Question: Having some problems trying to setup a DB connection from a servlet.
I have the following class that handles the DB connection in the servlet but I keep getting an NullPointerException for 'Class.forName()'.
DB Util Class:
'''
public class Database {
private static Connection connection = null;
/**
*
* @return
*/
public static Connection getConnection(){
if(connection!=null){
return connection;
} else {
try {
Properties db_properties = new Properties();
InputStream inStream = Database.class.getClassLoader().getResourceAsStream("/db.properties");
db_properties.load(inStream);
//String dbDriver = db_properties.getProperty("driver").trim();
String url = db_properties.getProperty("url").trim();
String dbUser = db_properties.getProperty("user").trim();
String dbPass = db_properties.getProperty("pass").trim();
Class.forName("com.mysql.jdbc.Driver");
connection = DriverManager.getConnection(url,dbUser,dbPass);
} catch (IOException e) {
e.printStackTrace();
} catch (ClassNotFoundException e) {
e.printStackTrace();
} catch (SQLException e) {
e.printStackTrace();
}
}
return connection;
}
}
'''
With the following properties file (I tried hardcoding the driver in and still get the same error!):
'''
driver=com.mysql.jdbc.Driver
url=jdbc:mysql://localhost:8889/gymbuddy
user=Mathan
pass=PYCCmcPDAFSj7N9B
'''
And I get the following Stack trace:
'''
SEVERE: Allocate exception for servlet BuddyController
java.lang.NullPointerException
at java.lang.Class.forName0(Native Method)
at java.lang.Class.forName(Class.java:171)
at com.mathanv.gb.util.Database.getConnection(Database.java:35)
at com.mathanv.gb.dao.BuddyDao.<init>(BuddyDao.java:35)
at com.mathanv.gb.controller.BuddyController.<init>(BuddyController.java:29)
at sun.reflect.NativeConstructorAccessorImpl.newInstance0(Native Method)
at sun.reflect.NativeConstructorAccessorImpl.newInstance(NativeConstructorAccessorImpl.java:39)
at sun.reflect.DelegatingConstructorAccessorImpl.newInstance(DelegatingConstructorAccessorImpl.java:27)
at java.lang.reflect.Constructor.newInstance(Constructor.java:513)
at java.lang.Class.newInstance0(Class.java:357)
at java.lang.Class.newInstance(Class.java:310)
at org.apache.catalina.core.DefaultInstanceManager.newInstance(DefaultInstanceManager.java:138)
at org.apache.catalina.core.StandardWrapper.loadServlet(StandardWrapper.java:1137)
at org.apache.catalina.core.StandardWrapper.allocate(StandardWrapper.java:858)
at org.apache.catalina.core.StandardWrapperValve.invoke(StandardWrapperValve.java:136)
at org.apache.catalina.core.StandardContextValve.invoke(StandardContextValve.java:123)
at org.apache.catalina.authenticator.AuthenticatorBase.invoke(AuthenticatorBase.java:472)
at org.apache.catalina.core.StandardHostValve.invoke(StandardHostValve.java:171)
at org.apache.catalina.valves.ErrorReportValve.invoke(ErrorReportValve.java:99)
at org.apache.catalina.valves.AccessLogValve.invoke(AccessLogValve.java:936)
at org.apache.catalina.core.StandardEngineValve.invoke(StandardEngineValve.java:118)
at org.apache.catalina.connector.CoyoteAdapter.service(CoyoteAdapter.java:407)
at org.apache.coyote.http11.AbstractHttp11Processor.process(AbstractHttp11Processor.java:1004)
at org.apache.coyote.AbstractProtocol$AbstractConnectionHandler.process(AbstractProtocol.java:589)
at org.apache.tomcat.util.net.JIoEndpoint$SocketProcessor.run(JIoEndpoint.java:310)
at java.util.concurrent.ThreadPoolExecutor$Worker.runTask(ThreadPoolExecutor.java:895)
at java.util.concurrent.ThreadPoolExecutor$Worker.run(ThreadPoolExecutor.java:918)
at java.lang.Thread.run(Thread.java:680)
'''
I'm trying to send a post request from a Android client. The HTTPpost request seems to work! But getting the connection gives me the above exception! Help!
The following is my Servlet layout:

Let me know if you need any more information!
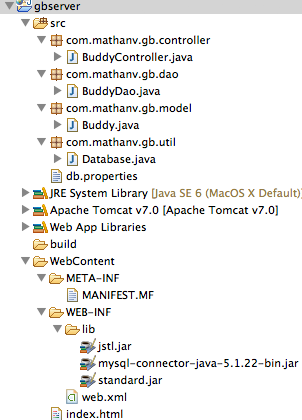
Answer: The only way you can get that exception is by passing 'null' to Class.forName() or maybe by having a corrupt JVM. The code you've shown can't throw that exception. Double check your results. At worst, you should get a 'ClassNotFoundException'. Maybe you've updated your code but haven't compiled and redeployed it yet, so you're seeing the results of old code running in the server still.